Question: I have data in a file. It looks like this:
'''
08:00,user1,1
08:10,user3,2
08:15,empty,0
....
'''
How could I plot binary data with hours on 'x-axis' and users on 'y-axis'. Users will be denoted with different markers according to user. For example, 'user1' to be denoted as '*' and 'user3' to be denoted as 'o'. And 'y-axis' is '1' for user and '0' for empty.
The numbers (in text file) after the username are meant to decide
in condition statement which marker it will be.
Here is a pic of what I want to do.

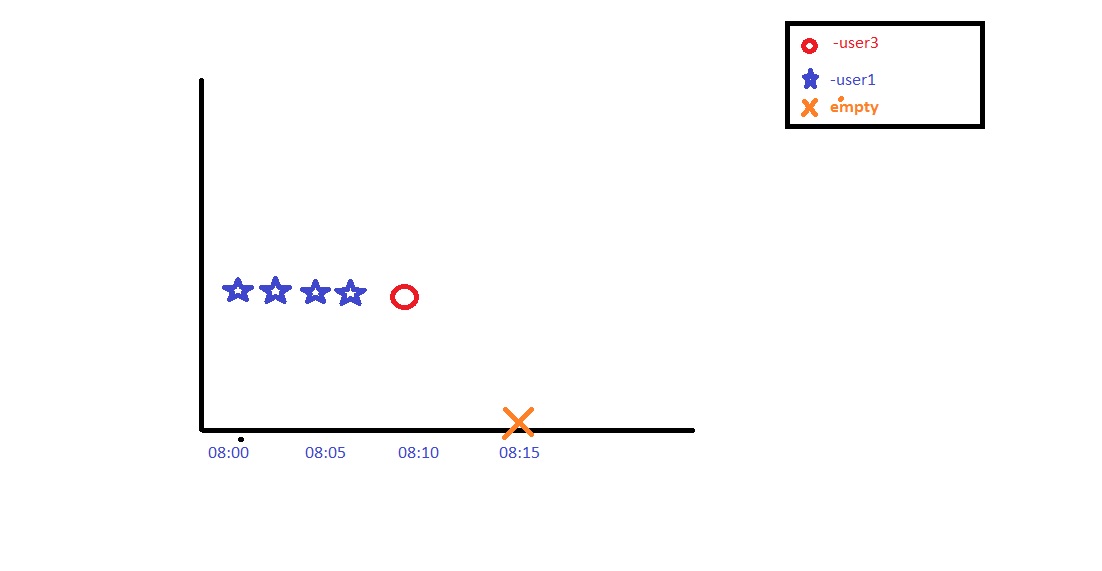
Answer: You can load the file with np.recfromcsv . We then convert the time column into datetime objects, for which we define a 'convtime' function. Then we use this function to read in your CSV file.
'''
import numpy as np
import matplotlib.pyplot as plt
convtime = lambda x: datetime.datetime.strptime(x, "%H:%M")
all_records = np.recfromcsv("myfilename.csv", names=["time", "user", "val"], converters={0:convtime}) # This says parse column 0 using the convtime function
'''
Note that since we have given just the time part to 'datetime', it will assume the date as 1 January 1900. You can add a relevant date to it if you care.
Now, to plot the data. This brings us to a curious problem where matplotlib can use only one symbol for all points being plotted. Unfortunately, this means we have to use a for loop. First, let us define 'dict's for the symbol and colour for each user:
'''
symbols = {'user1':'*', 'user3':'o', 'empty':'x'}
colours = {'user1':'blue', 'user3':'red', 'empty':'orange'}
for rec in all_records:
plt.scatter(rec['time'], rec['val'], c=colours[rec['user']], marker=symbols[rec['user']])
'''
That does it. We are still missing the legend. A drawback of this for loop is that every row in your file will make one entry in the legend. We beat this by creating a custom legend.
'''
import matplotlib.lines as mlines
legend_list = []
for user in symbols.keys():
legend_list.append(mlines.Line2D([], [], color=colours[user], marker=symbols[user], ls='none', label=user))
plt.legend(loc='upper right', handles=legend_list)
plt.show()
'''
That does it! If your plot appears squished, then use 'plt.xlim()' to adjust limits to your taste.